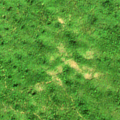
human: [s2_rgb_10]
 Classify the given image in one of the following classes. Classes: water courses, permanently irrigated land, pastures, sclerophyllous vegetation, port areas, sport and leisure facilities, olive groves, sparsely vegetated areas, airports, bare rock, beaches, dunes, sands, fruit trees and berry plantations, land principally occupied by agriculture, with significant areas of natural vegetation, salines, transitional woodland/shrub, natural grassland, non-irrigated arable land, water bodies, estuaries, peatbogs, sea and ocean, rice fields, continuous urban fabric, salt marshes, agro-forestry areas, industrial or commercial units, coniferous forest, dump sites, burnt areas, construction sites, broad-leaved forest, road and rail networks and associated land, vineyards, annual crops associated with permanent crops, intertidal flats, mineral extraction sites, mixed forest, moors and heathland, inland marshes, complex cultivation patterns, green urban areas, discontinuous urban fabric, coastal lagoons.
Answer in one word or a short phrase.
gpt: broad-leaved forest